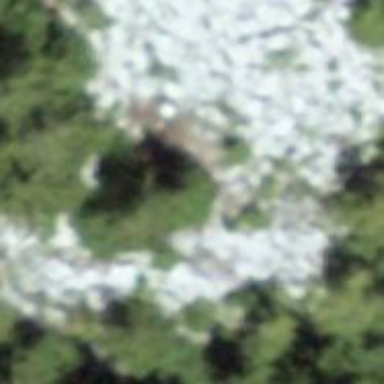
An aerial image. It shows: Natural cliff.